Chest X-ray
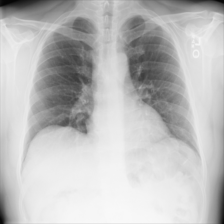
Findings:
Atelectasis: negative
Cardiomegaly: negative
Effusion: negative
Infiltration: negative
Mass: negative
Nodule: negative
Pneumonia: negative
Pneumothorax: negative
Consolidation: negative
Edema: negative
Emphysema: negative
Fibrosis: negative
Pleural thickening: negative
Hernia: negative